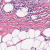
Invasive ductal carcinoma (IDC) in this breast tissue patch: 0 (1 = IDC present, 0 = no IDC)